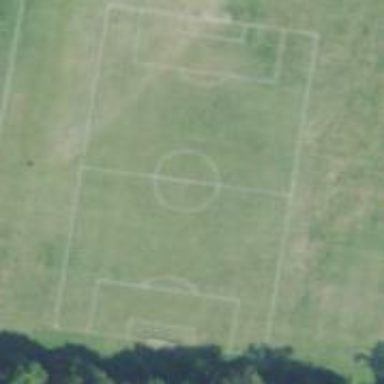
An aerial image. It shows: Soccer pitch designated for leisure and sports activities.